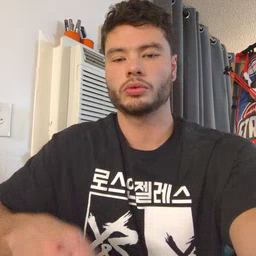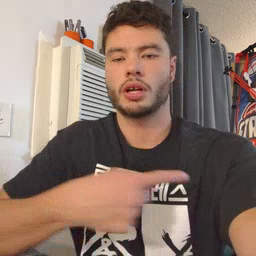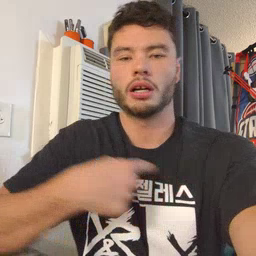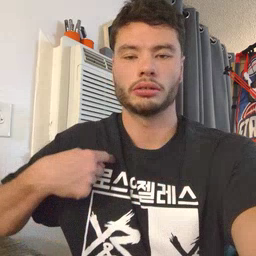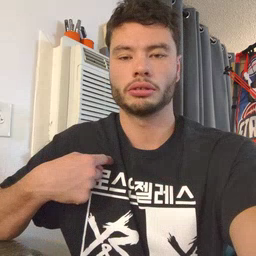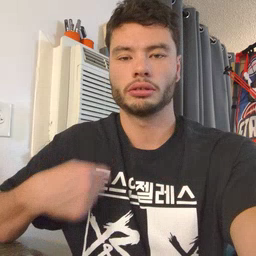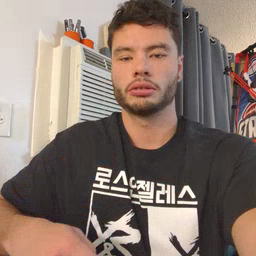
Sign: weus